Field crop: maize
Growth stage: 1
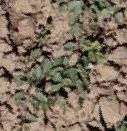
Species: convolvulus